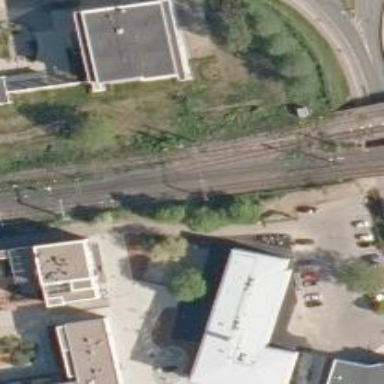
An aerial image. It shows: Siding railway line with electrified contact line for the trains.